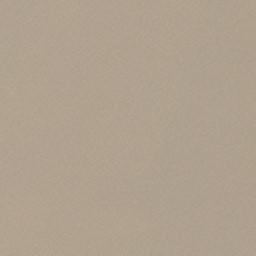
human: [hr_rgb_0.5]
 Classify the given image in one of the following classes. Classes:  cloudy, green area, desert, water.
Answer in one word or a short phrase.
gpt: desert